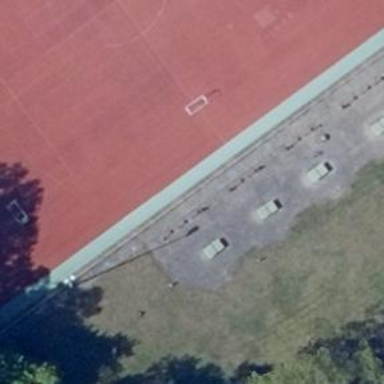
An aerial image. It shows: Pitch for leisure activities.